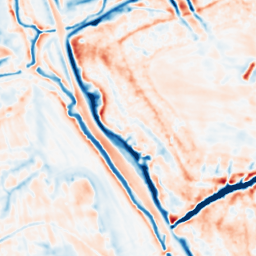
Category: multiscale
Decomposition family: dog
Decomposition parameters: sigma_low: 1
sigma_high: 5
Upsampling method: regularized
Upsampling parameters: scale: 2
lambda_reg: 0.01
Upsampling scale: 2